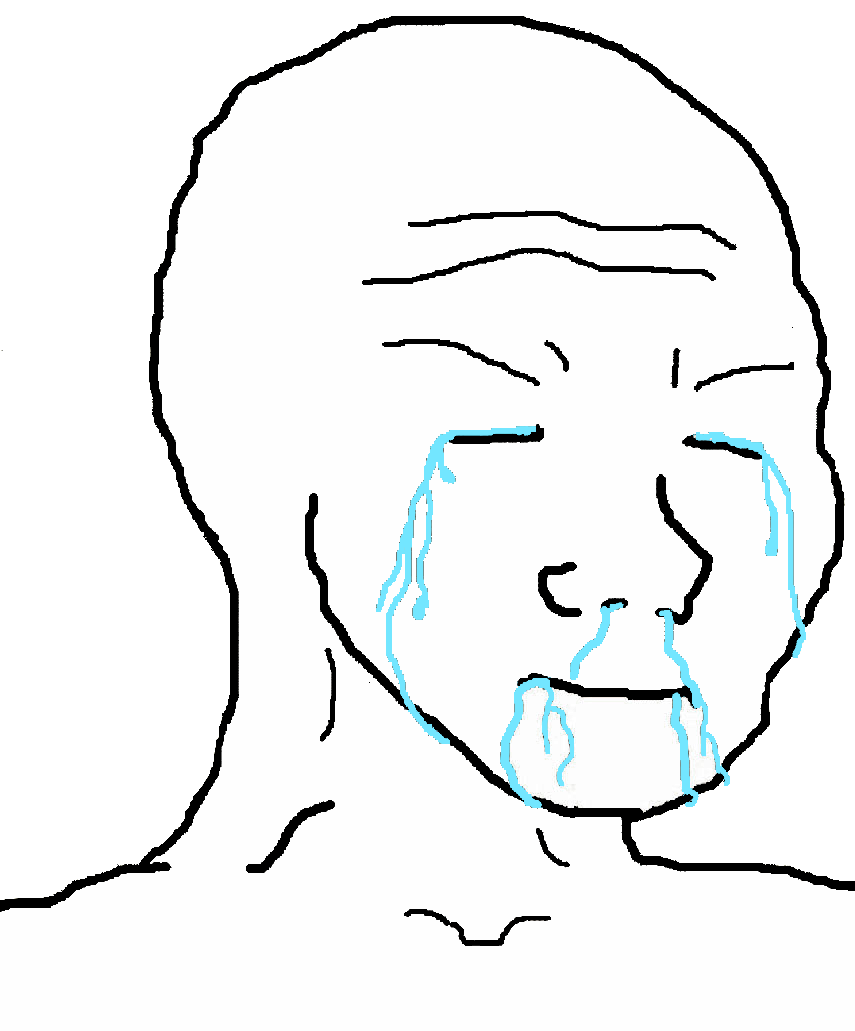
Label: 5_Crying_Wojak